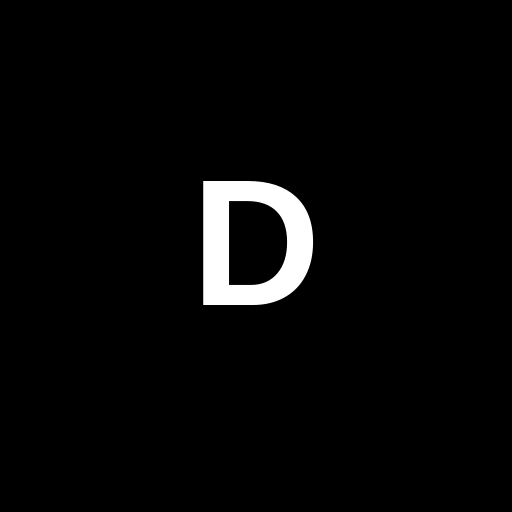
Character: D
Unicode: U+0044 (LATIN CAPITAL LETTER D)